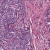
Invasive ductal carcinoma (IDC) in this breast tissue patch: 1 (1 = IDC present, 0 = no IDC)